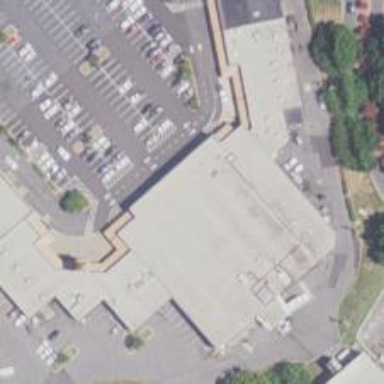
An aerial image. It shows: Supermarket.